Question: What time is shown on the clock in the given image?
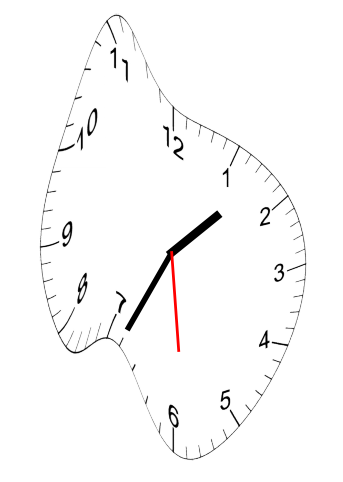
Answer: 01:34:29